Question: Am looking for a way to write the following dictionary to an excel file without having to unpack it say using pandas.
'''
myDict = {'Custom Name 1/Hedge':
{'Portfolio': 'Custom Name 1/Hedge',
'Benchmark Date': '31-Jul-2019',
'Start of Period Date': '31-Jul-2019',
'Valuation Date': '30-Aug-2019',
'End of Period Date': '30-Aug-2019',
'Hedge Ratio': 100,
'Porfolio Ccy': ['AUD', 'CAD', 'CHF', 'DKK', 'EUR', 'GBP', 'JPY', 'MXN', 'MYR', 'NOK', 'PLN', 'SEK', 'SGD', 'USD', 'ZAR'],
'Benchmark': [0.016736, 0.01642, 0.001486, 0.004805, 0.310821, 0.058103, 0.216064, 0.007106, 0.00333, 0.002245, 0.005085, 0.003544, 0.003053, 0.346847, 0.004355],
'Pair': ['USD/AUD', 'USD/CAD', 'USD/CHF', 'USD/DKK', 'USD/EUR', 'USD/GBP', 'USD/JPY', 'USD/MXN', 'USD/MYR', 'USD/NOK', 'USD/PLN', 'USD/SEK', 'USD/SGD', '', 'USD/ZAR'],
'Proxy': ['', '', '', '', '', '', '', '', '', '', '', '', '', '', ''],
'SOP Spot': [1.450852, 1.31315, 0.99, 6.70665, 0.89815, 0.816693, 108.575, 18.98225, 4.1265, 8.78235, 3.84925, 9.59315, 1.36855, '', 14.17375],
'Cross Rate': [1.449168, 1.31233, 0.987296, 6.687912, 0.895823, 0.815408, 108.318414, 19.087695, 4.128895, 8.773942, 3.846129, 9.569747, 1.367916, '', 14.230457],
'Value Date Cross Rate': [1.48423, 1.3288, 0.98945, 6.7706, 0.908059, 0.821119, 106.145, 20.06715, 4.2055, 9.10625, 3.97195, 9.8068, 1.3872, '', 15.18375],
'Value Date Spot': [1.48423, 1.3288, 0.98945, 6.7706, 0.908059, 0.821119, 106.145, 20.06715, 4.2055, 9.10625, 3.97195, 9.8068, 1.3872, '', 15.18375],
'Spot Return': [2.24882, 1.17775, -0.05559, 0.94452, 1.09125, 0.53902, -2.28932, 5.40635, 1.87849, 3.5569, 3.08916, 2.17859, 1.34443, '', 6.65185],
'Carry Return': [0.11347, 0.06171, 0.27332, 0.27676, 0.25621, 0.15653, 0.24173, -0.52546, -0.05695, 0.09233, 0.07857, 0.23864, 0.04569, '', -0.37347],
'Total Return': [2.36229, 1.23946, 0.21773, 1.22128, 1.34746, 0.69554, -2.04759, 4.88089, 1.82155, 3.64923, 3.16773, 2.41723, 1.39012, '', 6.27838],
'Bmk Spot': [0.03764, 0.01934, -8e-05, 0.00454, 0.33918, 0.03132, -0.49464, 0.03842, 0.00626, 0.00799, 0.01571, 0.00772, 0.0041, '', 0.02897],
'Bmk Carry': [0.0019, 0.00101, 0.00041, 0.00133, 0.07963, 0.00909, 0.05223, -0.00373, -0.00019, 0.00021, 0.0004, 0.00085, 0.00014, '', -0.00163],
'Bmk Return': [0.03954, 0.02035, 0.00032, 0.00587, 0.41882, 0.04041, -0.44241, 0.03468, 0.00607, 0.00819, 0.01611, 0.00857, 0.00424, '', 0.02734],
'Proxy Return': [2.36229, 1.23946, 0.21773, 1.22128, 1.34746, 0.69554, -2.04759, 4.88089, 1.82155, 3.64923, 3.16773, 2.41723, 1.39012, '', 6.27838],
'Proxy Bmk': [0.03954, 0.02035, 0.00032, 0.00587, 0.41882, 0.04041, -0.44241, 0.03468, 0.00607, 0.00819, 0.01611, 0.00857, 0.00424, '', 0.02734],
'Bmk Spot Total': 0.04647,
'Bmk Carry Total': 0.14165,
'Bmk Return Total': 0.1881,
'Proxy Bmk Total': 0.1881},
'''
this is what i expect to have

I have the following so far but all it does is write the keys
'''
df = pd.DataFrame(data=myDict, index=[0])
df = (df.T)
# print (df)
df.to_excel('dict1.xlsx')
'''
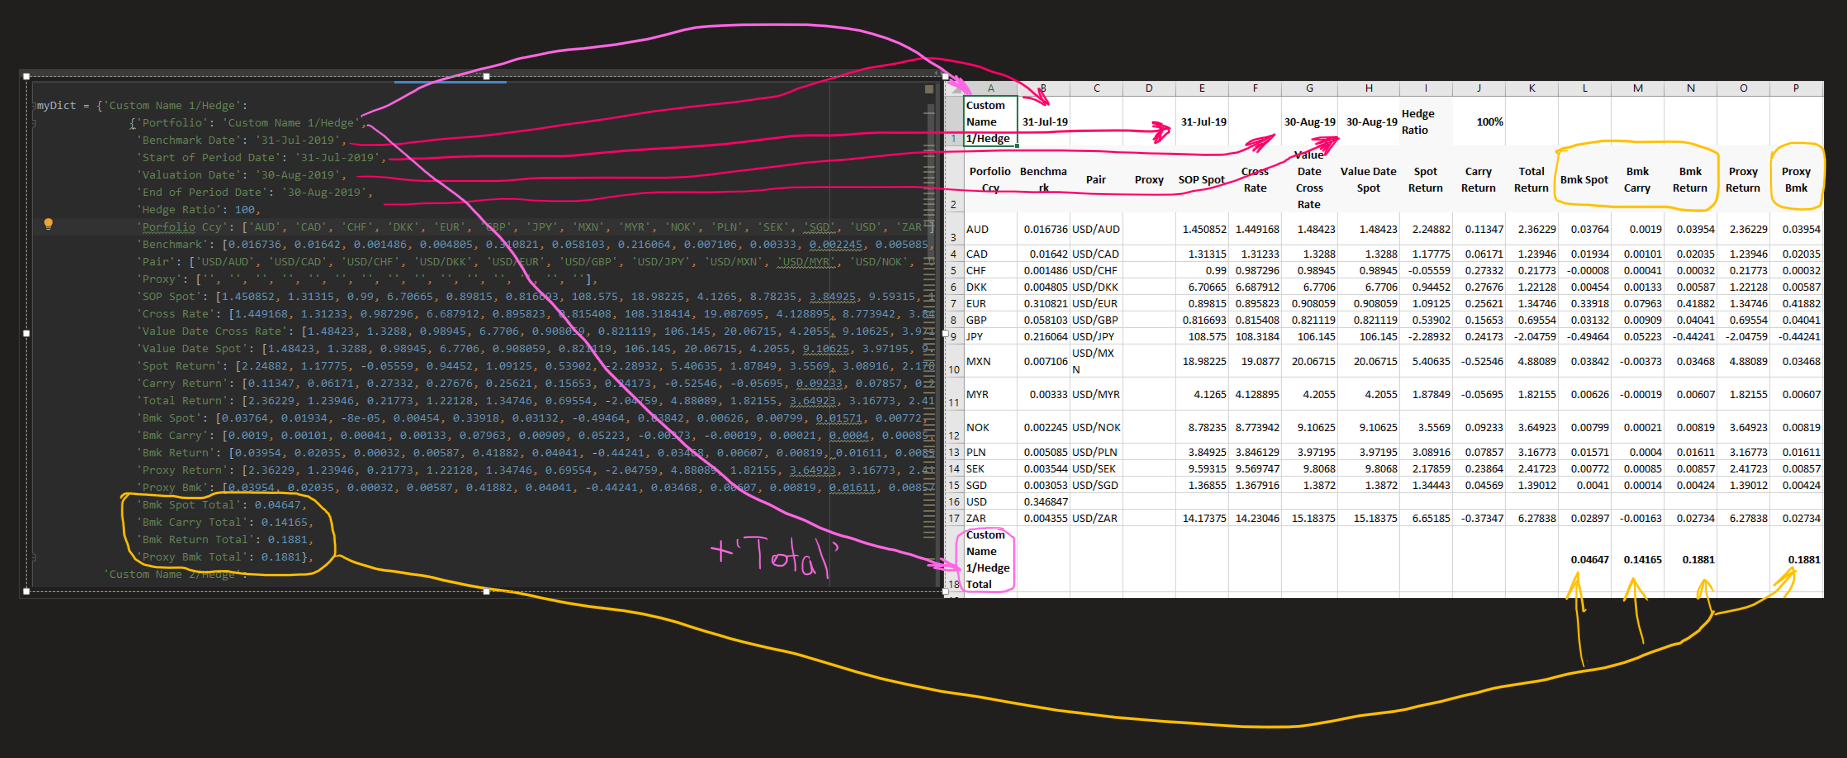
Answer: You seem to have rows with blank cells i suggest iterating through the dictionary and inserting the blank cells then writing to CSV using DictWriter.